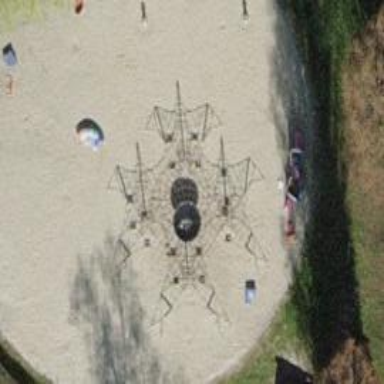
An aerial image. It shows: Playground featuring climbing frame.